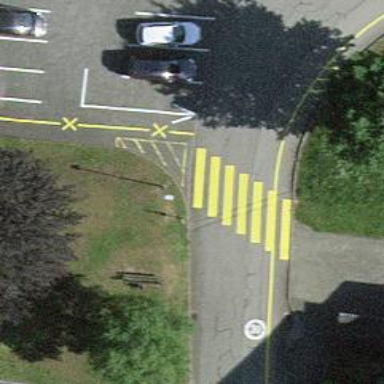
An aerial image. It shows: Uncontrolled zebra crossing on the road.